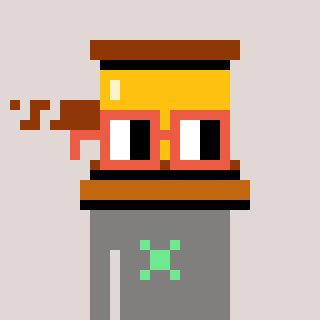
a pixel art character with square orange glasses, a gavel-shaped head and a bluegrey-colored body on a warm background